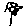
Label: flower